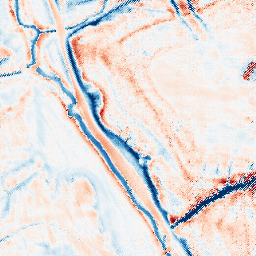
Category: edge_preserving
Decomposition family: bilateral
Decomposition parameters: d: 21
sigma_color: 100
sigma_space: 100
Upsampling method: regularized
Upsampling parameters: scale: 4
lambda_reg: 0.1
Upsampling scale: 4